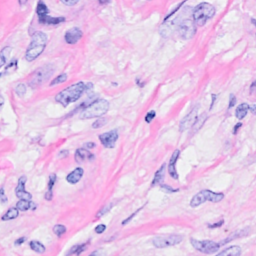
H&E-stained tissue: Breast